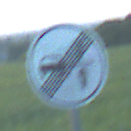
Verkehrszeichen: EndeVerbotUeberholenEinspurigeFahrzeuge
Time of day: SunriseSunset
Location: Outdoor (Nature)
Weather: PartlyCloudy
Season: NotSpecified
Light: Natural